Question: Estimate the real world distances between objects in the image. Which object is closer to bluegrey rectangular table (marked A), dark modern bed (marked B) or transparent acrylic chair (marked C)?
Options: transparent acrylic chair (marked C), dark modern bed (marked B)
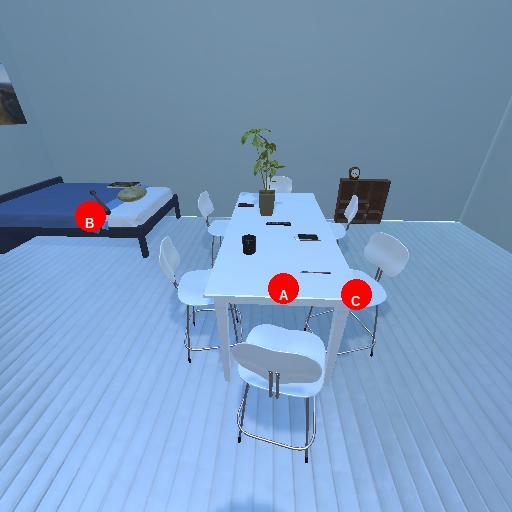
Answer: transparent acrylic chair (marked C)